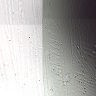
Metastatic tissue present: no